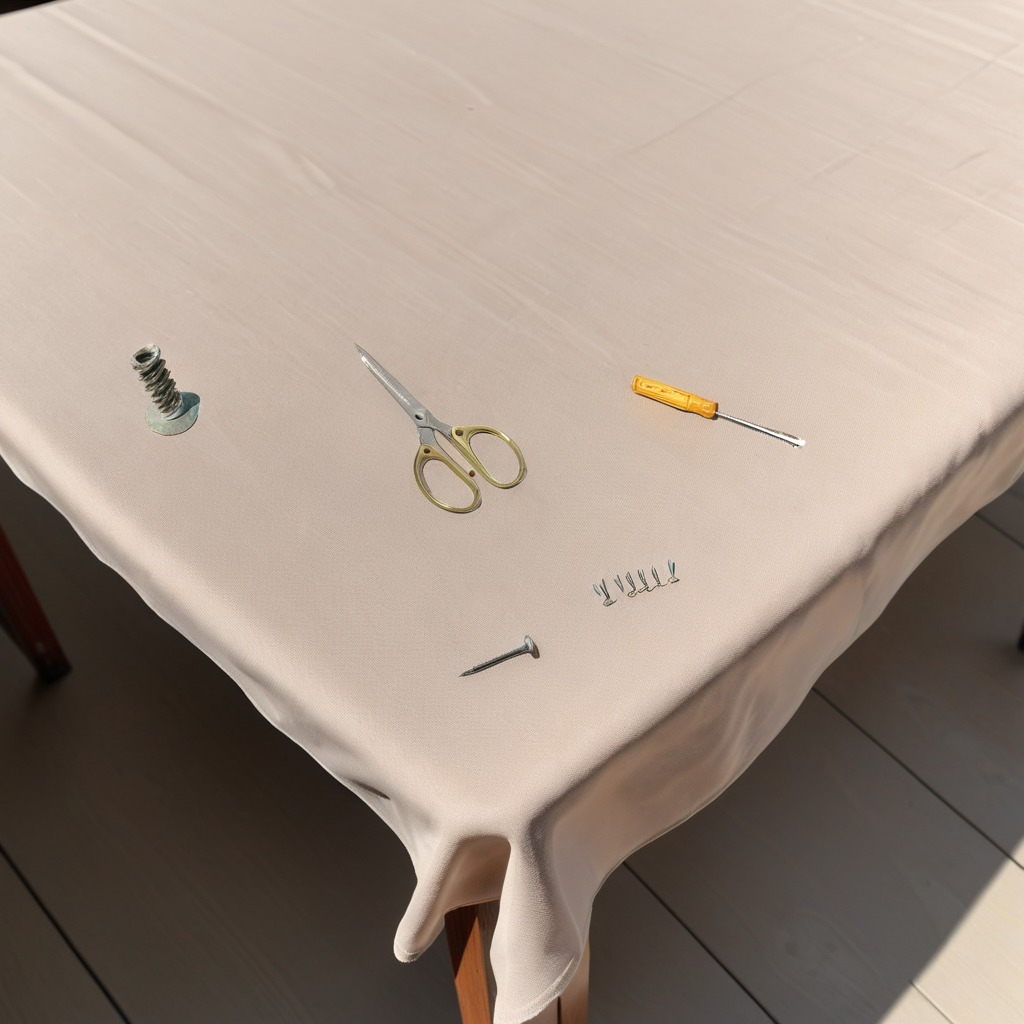
A metal machine screw, an iron nail, a coiled metal spring, a screwdriver, and a pair of scissors are lying on the wooden table.